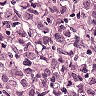
Metastatic tissue present: yes